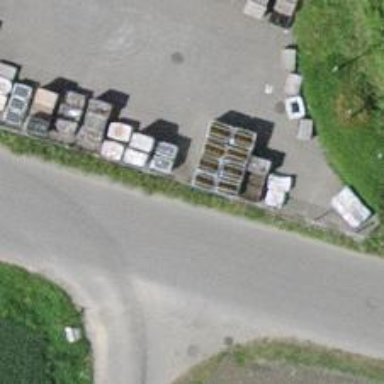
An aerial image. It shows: Paved track with grade 1 tracktype.